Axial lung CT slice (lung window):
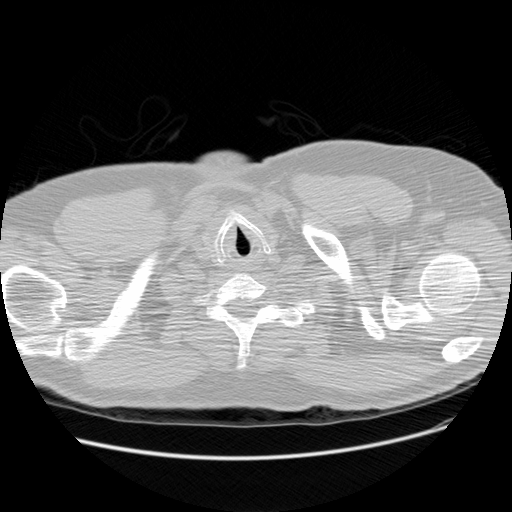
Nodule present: no